Question: I am dealing with unlimited new rows of data every day and I need a that would find similar row values regardless of its order. As you can see in the example bellow and has a similar row values marked as . You need to look at the overall data within the row to see that it has same values but not in the same order. I'm not familiar with VBA if someone could please help me it would very well be appreciated. I have been searching for this all over the web now.
Formula Example:
'''
=Similarity(Range Of Data from A:F, Row Of Data)
'''
My sheet looks like below image:

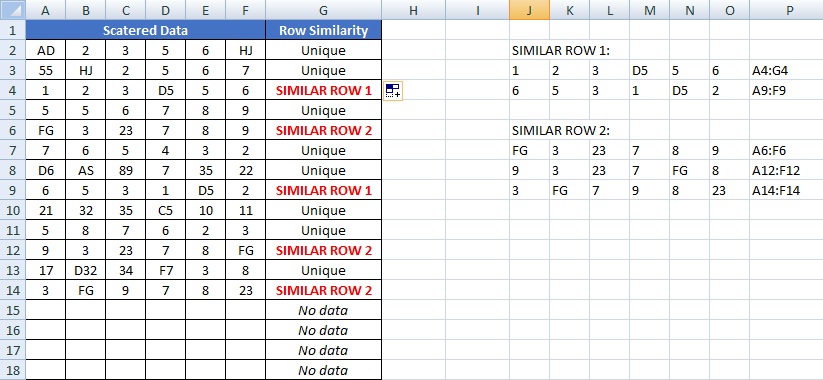
Answer: pls. try with below code
'''
Sub test()
Dim data() As String
Dim i As Long
Dim dd As Long
Dim lastrow As Variant
Dim lastcolumn As Variant
Dim status As Boolean
lastrow = Range("A" & Rows.Count).End(xlUp).Row
lastcolumn = Cells(2, Columns.Count).End(xlToLeft).Column
ReDim data(lastrow - 1, lastcolumn)
For i = 2 To lastrow
For j = 1 To lastcolumn
data(i - 1, j) = Cells(i, j)
Next j
Next i
For i = 1 To lastrow - 1
Call similarity(data(), i)
Next i
End Sub
Public Function similarity(rdata() As String, currrow As Long)
lastrow = UBound(rdata)
matchcount = 0
lastcolumn = UBound(rdata, 2)
For Z = currrow To lastrow - 1
ReDim test(lastcolumn) As String
ReDim test1(lastcolumn) As String
For i = 1 To lastcolumn
test(i) = rdata(currrow, i)
test1(i) = rdata(Z + 1, i)
Next i
Call sort(test())
Call sort(test1())
For i = 1 To lastcolumn
If test(i) = test1(i) Then
matchcount = matchcount + 1
End If
Next i
If matchcount = lastcolumn Then
If Cells(currrow + 1, lastcolumn + 1).Value <> "" Then
Cells(currrow + 1, lastcolumn + 1).Value = Cells(currrow + 1, lastcolumn + 1).Value & "|" & "Match with " & Z + 2
Else
Cells(currrow + 1, lastcolumn + 1).Value = "Match with " & Z + 2
End If
If Cells(Z + 2, lastcolumn + 1).Value <> "" Then
Cells(Z + 2, lastcolumn + 1).Value = Cells(Z + 2, lastcolumn + 1).Value & "|" & "Match with " & currrow + 1
Else
Cells(Z + 2, lastcolumn + 1).Value = "Match with " & currrow + 1
End If
End If
matchcount = 0
Next Z
End Function
Sub sort(list() As String)
Dim First As Integer, Last As Long
Dim i As Long, j As Long
Dim temp As String
First = LBound(list)
Last = UBound(list)
For i = First To Last - 1
For j = i + 1 To Last
If list(i) > list(j) Then
temp = list(j)
list(j) = list(i)
list(i) = temp
End If
Next j
Next i
End Sub
'''
<URL>